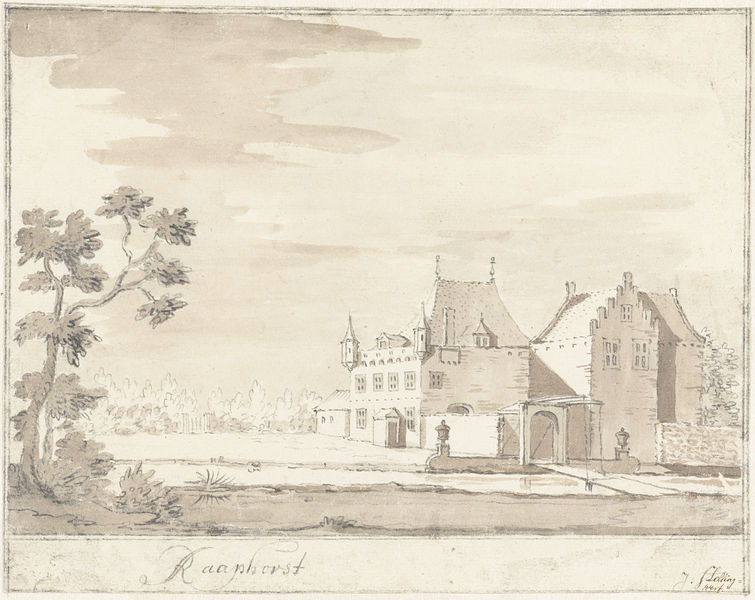
Titel: Het kasteel Raaphorst bij Wassenaar
Künstler: Jacobus Stellingwerff
Standort: Amsterdam
Institution: Rijksmuseum
Schlagwörter: gravure, dessin, chateau, arbres, encre, lavis, jardin, parc, belgique